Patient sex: M
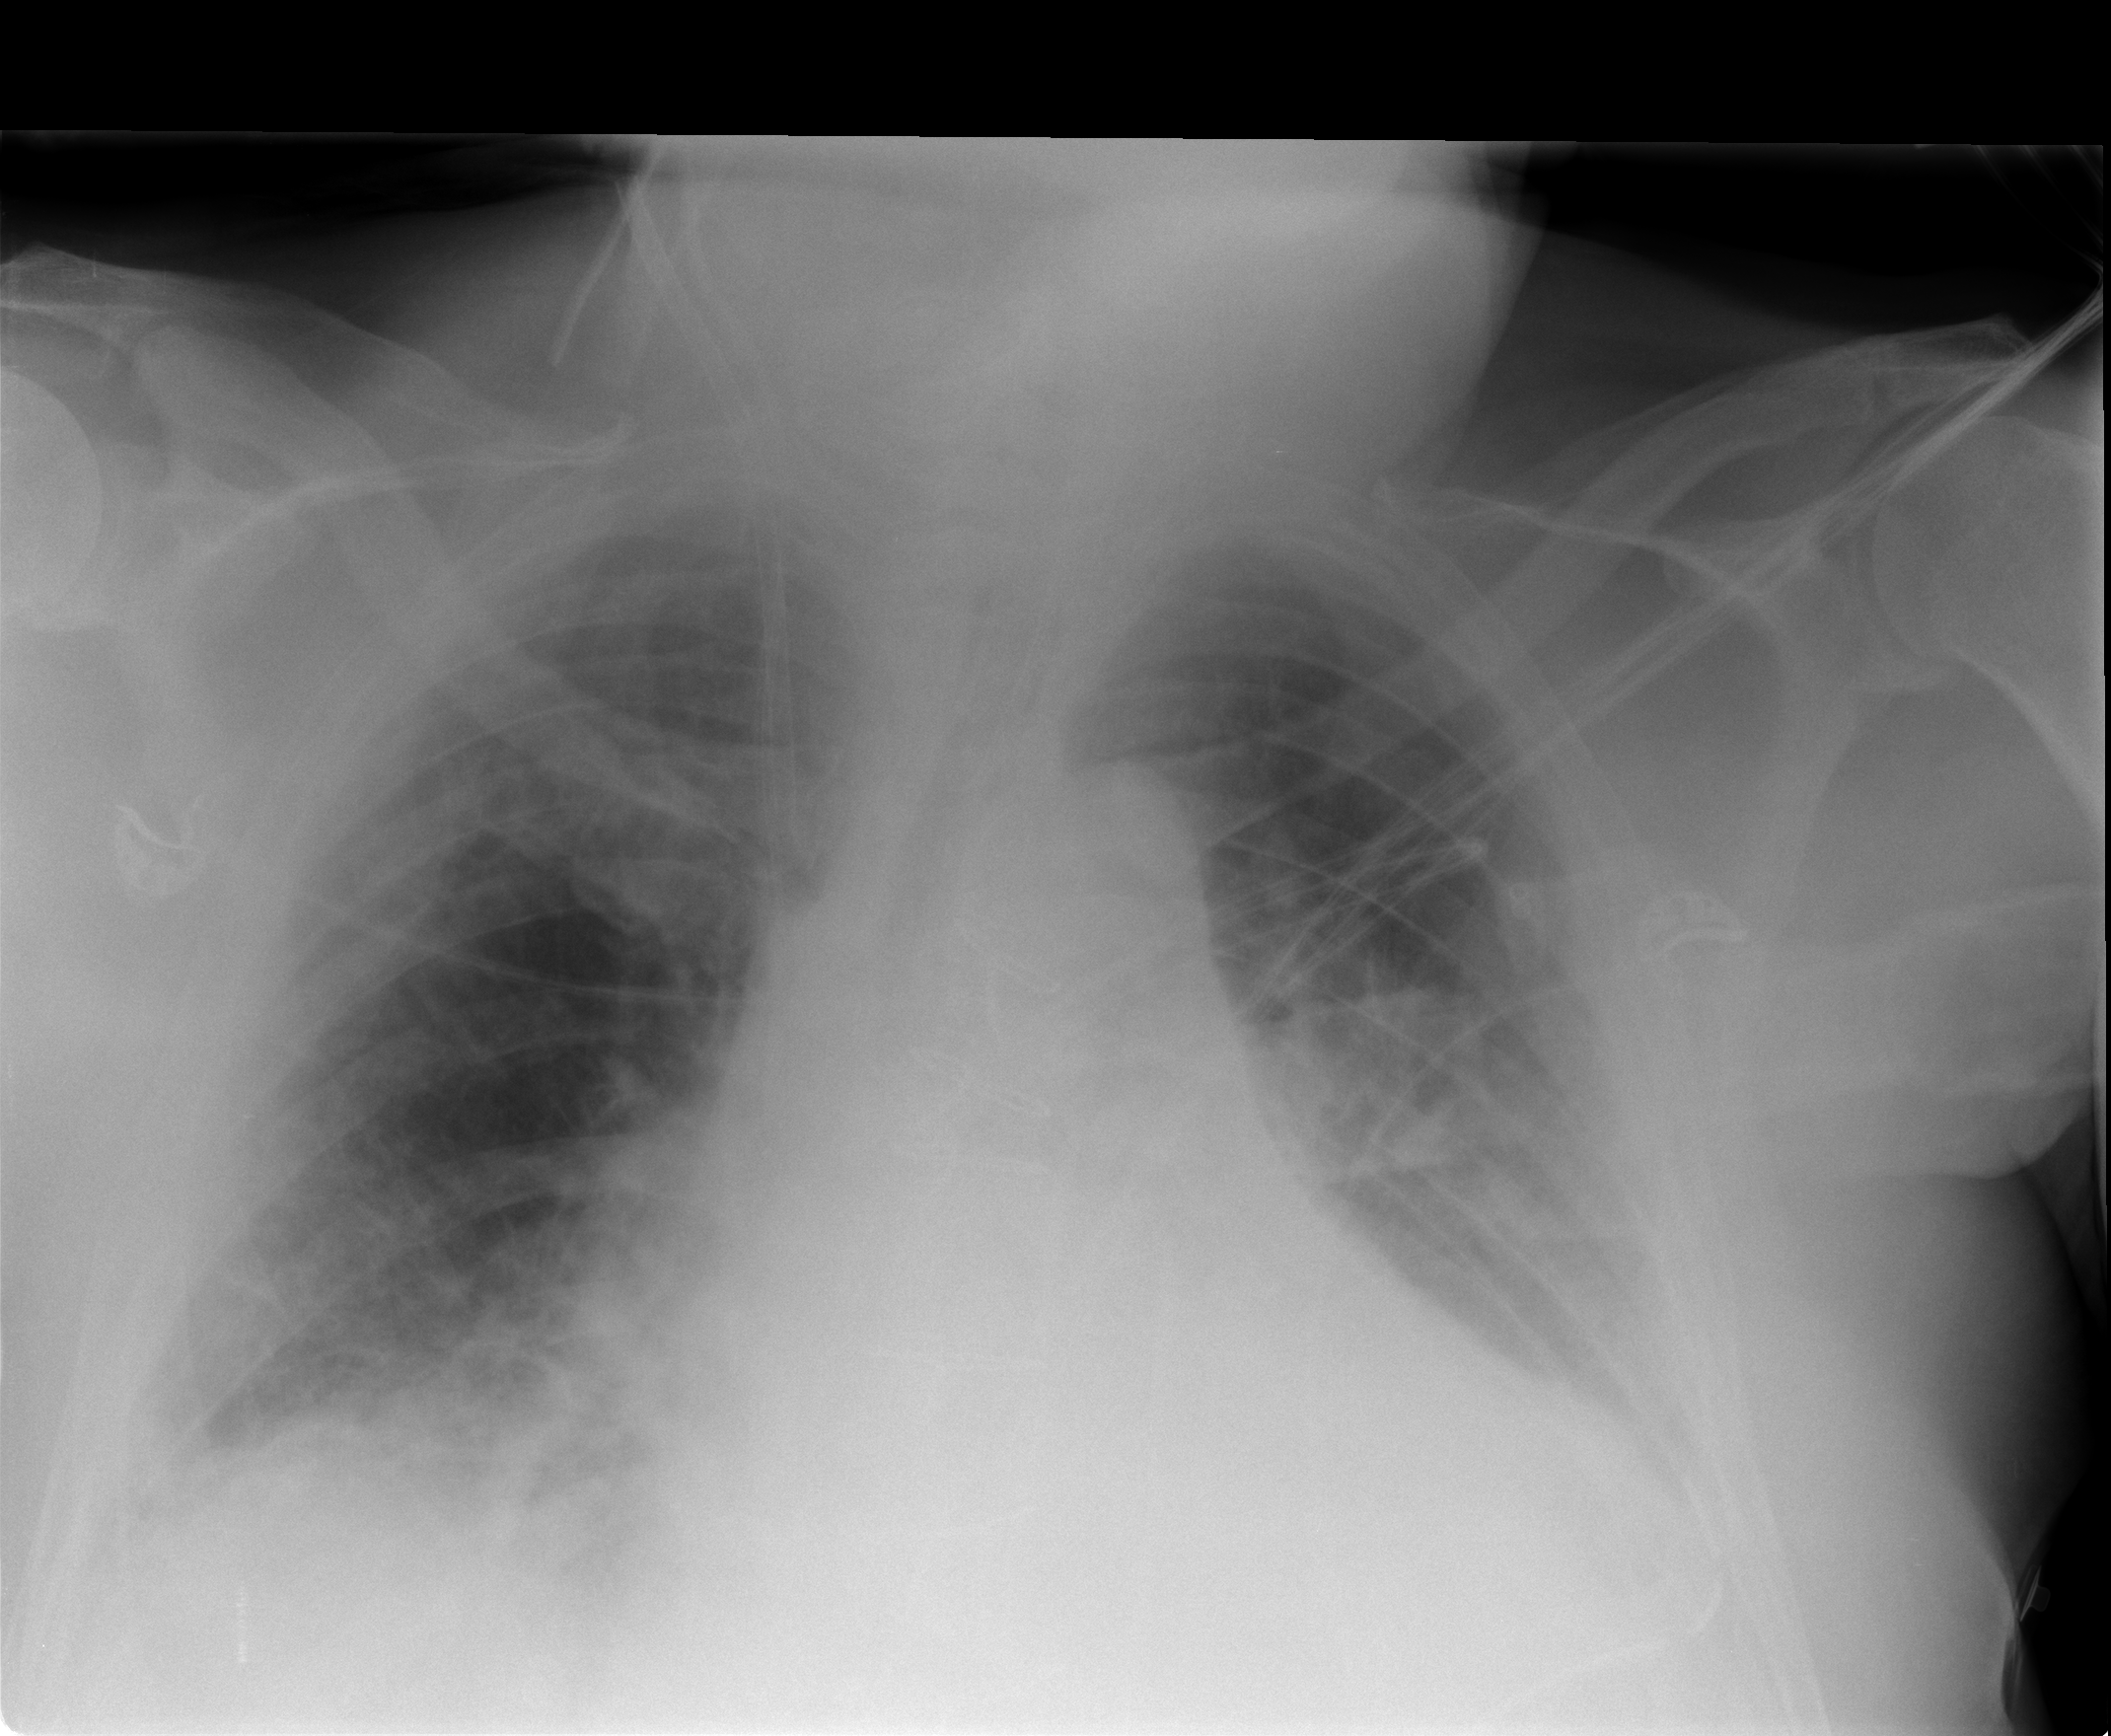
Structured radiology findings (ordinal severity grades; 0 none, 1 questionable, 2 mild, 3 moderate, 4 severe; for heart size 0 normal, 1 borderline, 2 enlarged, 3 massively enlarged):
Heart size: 2
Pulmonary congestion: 2
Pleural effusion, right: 2
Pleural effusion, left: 2
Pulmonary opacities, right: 2
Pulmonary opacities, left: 0
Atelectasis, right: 2
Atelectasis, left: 2